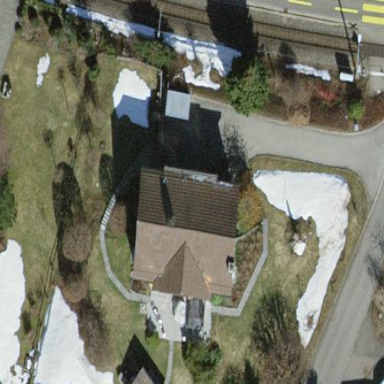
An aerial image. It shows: Simple house.